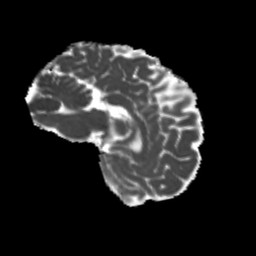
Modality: MD
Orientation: sagittal
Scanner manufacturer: siemens
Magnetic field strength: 3 T
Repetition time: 4 s
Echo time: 0.0594 s